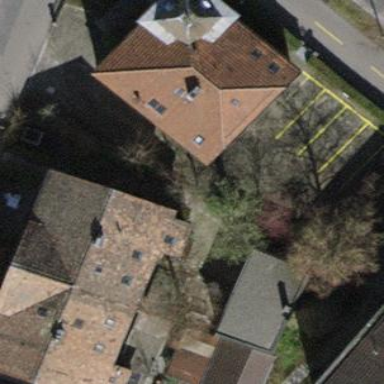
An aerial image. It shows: Apartment building with hipped roof.